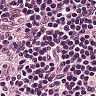
Metastatic tissue present: no